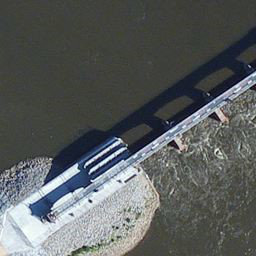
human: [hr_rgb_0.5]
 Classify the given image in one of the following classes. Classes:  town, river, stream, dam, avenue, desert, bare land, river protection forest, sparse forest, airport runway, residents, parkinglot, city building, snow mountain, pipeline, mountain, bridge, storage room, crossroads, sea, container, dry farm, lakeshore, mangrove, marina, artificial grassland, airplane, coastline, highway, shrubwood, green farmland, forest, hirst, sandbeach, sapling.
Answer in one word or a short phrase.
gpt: dam